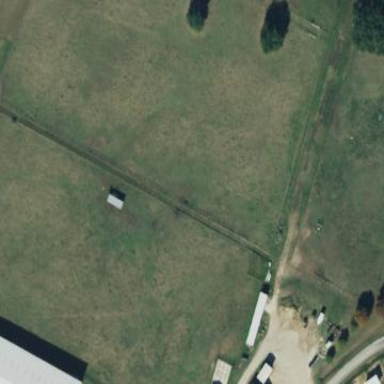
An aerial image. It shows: Pasture used as meadow.